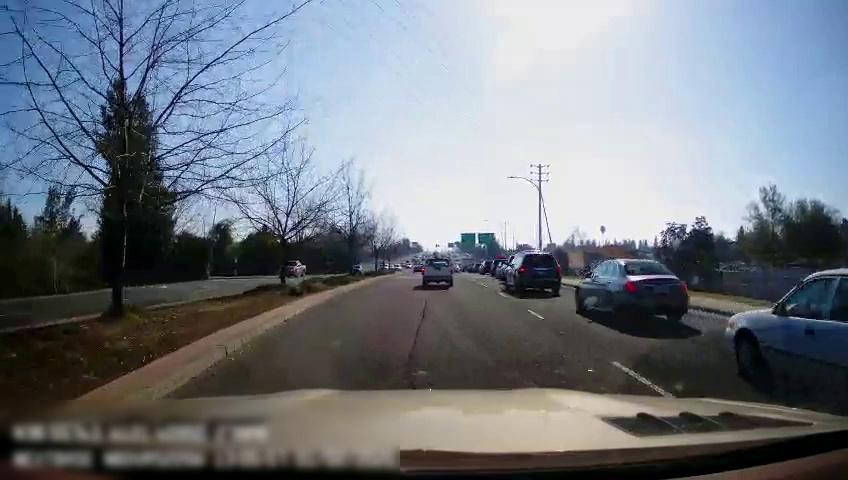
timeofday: Day
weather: Sunny
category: Drivable Space
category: Drivable Space
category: Vehicles | Car
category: Vehicles | Truck
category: Vehicles | Truck
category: Vehicles | Car
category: Vehicles | Truck
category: Vehicles | Car
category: Vehicles | Car
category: Vehicles | SUV
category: Vehicles | Car
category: Vehicles | Car
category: Vehicles | SUV
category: Lanes | Alternate Lane
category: Traffic | Signs
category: Traffic | Signs